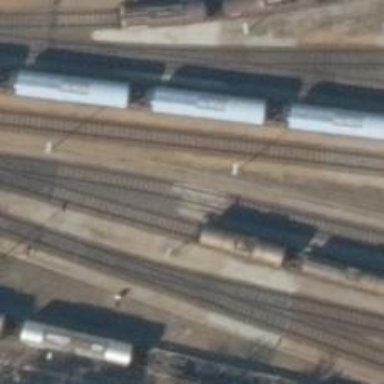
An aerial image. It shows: Railway yard.